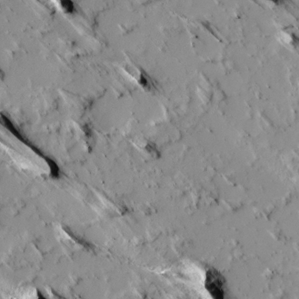
Label: non_frost